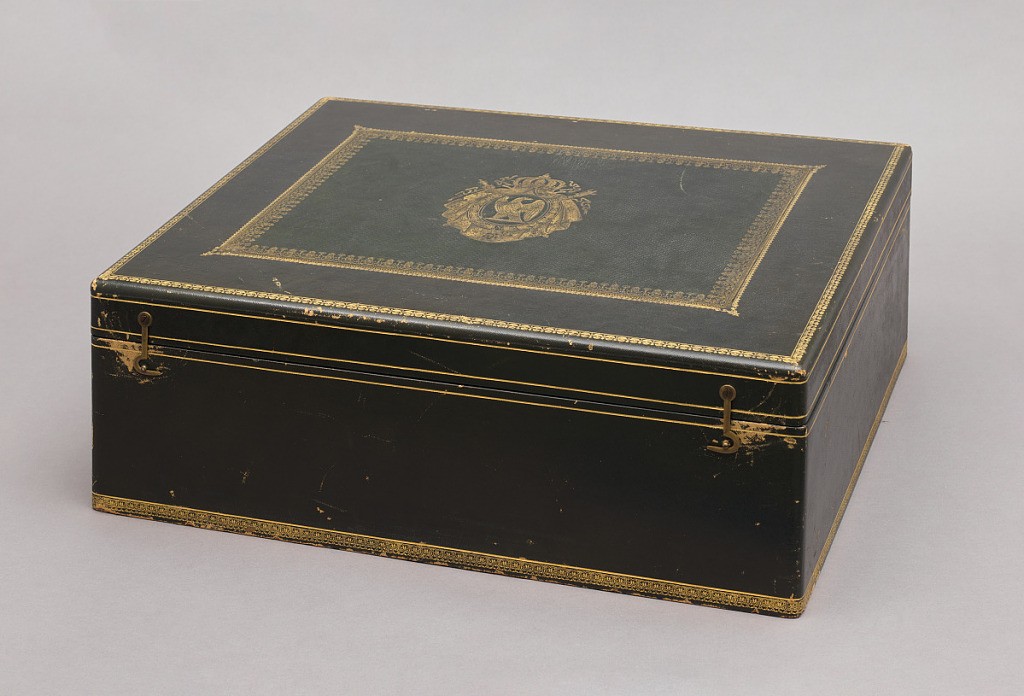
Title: Leather Case, from a Sèvres Breakfast Service (Déjeuner Mosaïque Florentine)
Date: early 19th century
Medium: leather, wood, fabric, metal
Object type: case
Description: Rectangular box (a) covered in dark green leather with stamped gilt bands and borders; hinged lid decorated with gilt borders and a cartouch comprising a crown surmounting flowing ribbons and drapery surrounding an eagle encircled by a chain of office(?) with the letter "N" in shield, and pendant medal.  Two hook closures at front.  Interior lined in tan suede and fabric, with wells for cabaret service pieces; rectangular suede cushion (b).